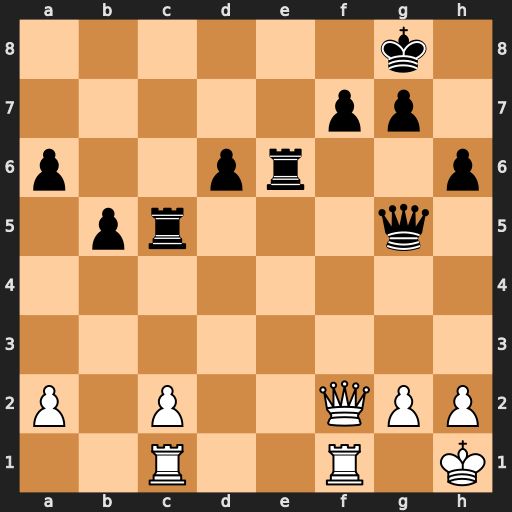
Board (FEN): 6k1/5pp1/p2pr2p/1pr3q1/8/8/P1P2QPP/2R2R1K
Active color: w
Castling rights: -
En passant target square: -
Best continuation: Qxf7+ Kh7 Qxe6